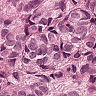
Metastatic tissue present: yes